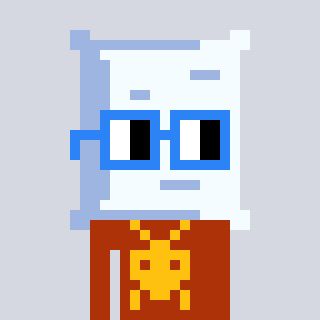
a pixel art character with square blue glasses, a pillow-shaped head and a hotbrown-colored body on a cool background